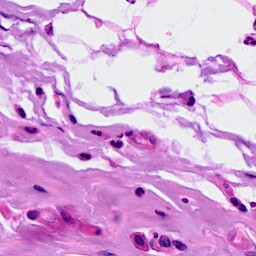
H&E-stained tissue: Breast